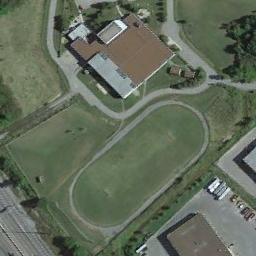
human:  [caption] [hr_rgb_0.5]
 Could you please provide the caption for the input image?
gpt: A track and field is built in the middle of a residential area, Surrounded by a lot of vegetation .

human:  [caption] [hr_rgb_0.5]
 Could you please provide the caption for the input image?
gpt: The track and field are green .

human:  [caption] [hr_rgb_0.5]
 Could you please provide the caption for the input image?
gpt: There are many buildings next to the ground track field .

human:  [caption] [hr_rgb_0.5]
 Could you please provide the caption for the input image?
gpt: The ground track field is on a lawn and some buildings are next to the ground track field .

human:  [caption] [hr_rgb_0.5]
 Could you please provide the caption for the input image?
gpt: There are green lawns around the ground track field with a gray track .